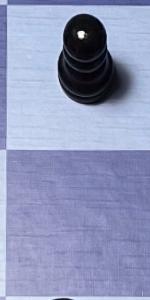
Label: Empty